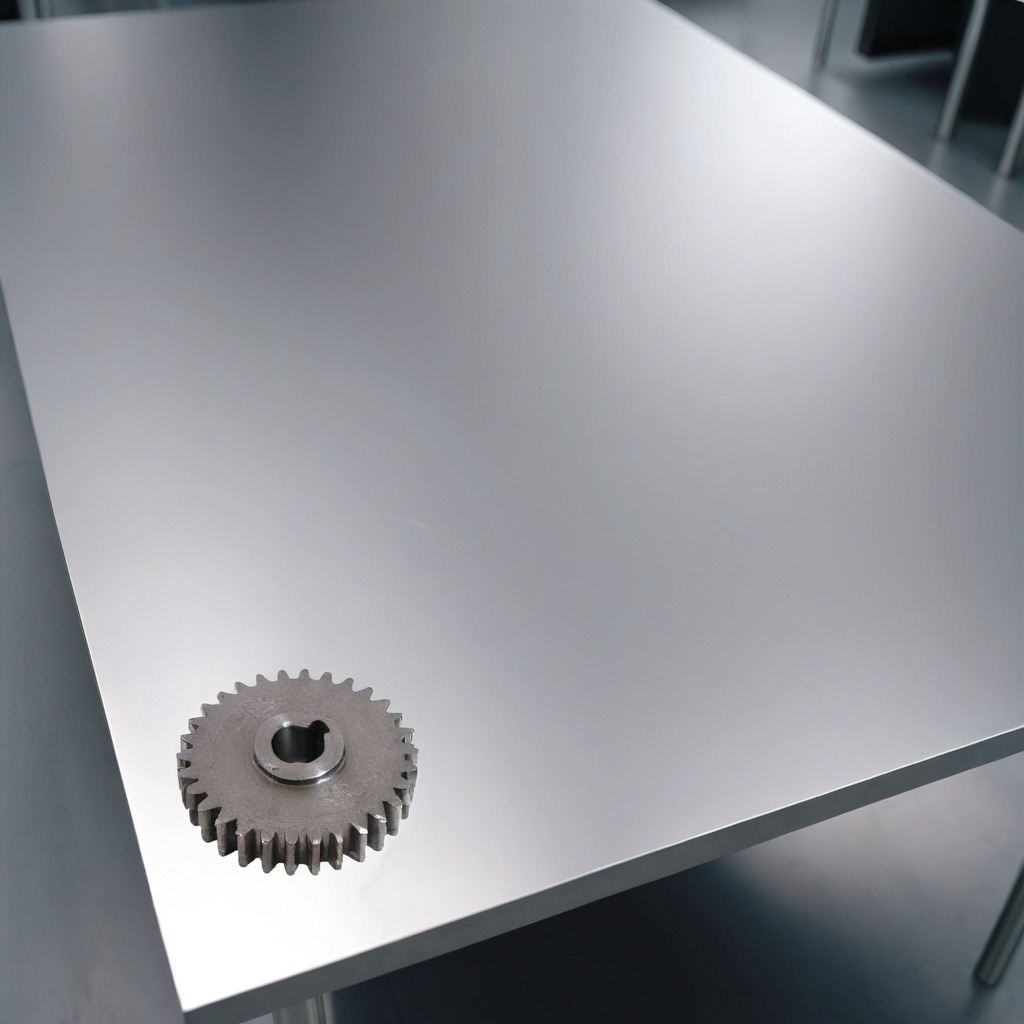
A steel gear with teeth is lying on the stainless steel table.